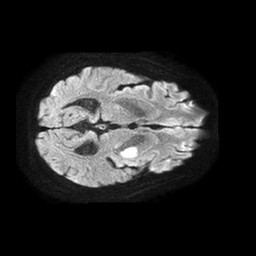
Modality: TRACE
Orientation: axial
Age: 80
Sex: female
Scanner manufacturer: philips
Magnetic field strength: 1.5 T
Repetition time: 4.6 s
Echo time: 0.08517 s